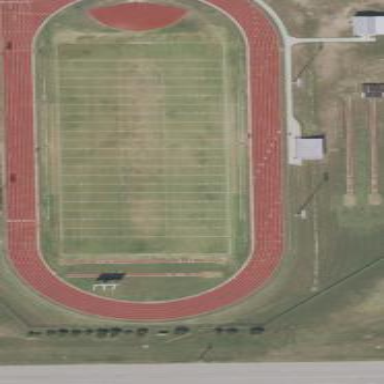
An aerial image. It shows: Pitch for American football.